Question: As the title states, I have a django-selectable autocomplete form field on my page, that I am trying to clone dynamically after page load. The cloning part works, but the autocomplete fields do not function. I don't know the internals of django-selectable, and I'm still learning jQuery so I am lost as far as figuring out how to "fix" the autoselect functionality.
My general approach is this: I render the form widget using django template variable inside a div container, and I clone the div container.
HTML
'''
<div class="autocomplete" id="autocomplete_{{ form.instance.id}}">{{form.autocomplete_dropdown}}</div>
'''
jQuery
'''
// This works, just the cloned form lacks "autocomplete" functionality.
var autocompleteArray = theDiv.find('.autocomplete');
var acClone = autocompleteArray.clone();
table.find(".column").append(acClone);
'''

Based on SunnySydeUp's comments I made the following revisions:
jQuery
'''
// Clone the div and all its contents
var acClone = autocompleteArray.clone(true, true);
// Get the children of the div
var acCloneChildrenArray = acClone.children();
// iterate through the children array, modify ids where they exist to make them unique
// e.g., unique id contained in idSuffix.
for (var i = 0; i < acCloneChildrenArray.length; i++) {
// if it has an id, make it unique
if (acCloneChildrenArray[i].getAttribute('id')) {
var ident = acCloneChildrenArray[i].getAttribute('id')
acCloneChildrenArray[i].setAttribute('id', ident+'_'+idSuffix);
};
};
'''
Now the data and events are copied, but they are tied to the prototype/master dropdown. That is, clicking one of the cloned objects actually triggers the dropdown for the master. I guess the question comes down to how to attach the event handler dynamically to the new dropdowns?
Final working code (has a minor bug--duplicated dropdown button, but the autocomplete and dropdown functionality works, per SunnySydeUp's solution).
jQuery
'''
// Clone the div
// We leave clone deepcopy flags at default==false
var acClone = autocompleteArray.clone();
// Get the children of the div
// You don't need to set unique id's on the children, it's irrelevant.
// Bind the new selectable fields to the event handlers.
window.bindSelectables('body');
'''
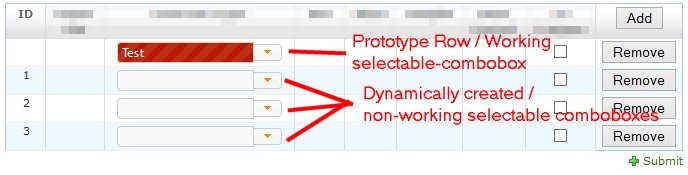
Answer: I haven't used 'django-selectable' before but I'm guessing it uses javascript/jQuery to make the autocomplete work. When you call 'clone', it doesn't clone the javascript for the dropdown. Try doing:
'''
var acClone = autocompleteArray.clone(true);
'''
Passing in true will make jQuery also copy the data and events on that input.
<URL>